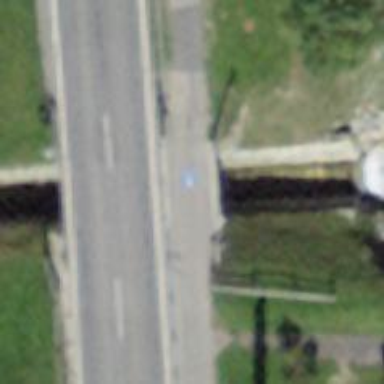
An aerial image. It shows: Asphalt footway with sidewalk on bridge.